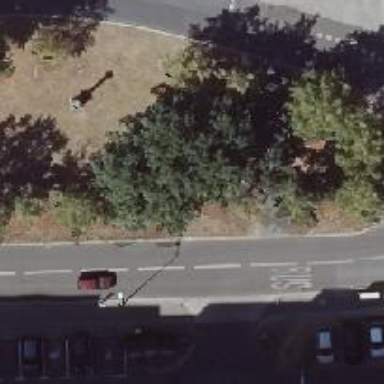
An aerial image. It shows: Leafless deciduous tree in avenue setting.